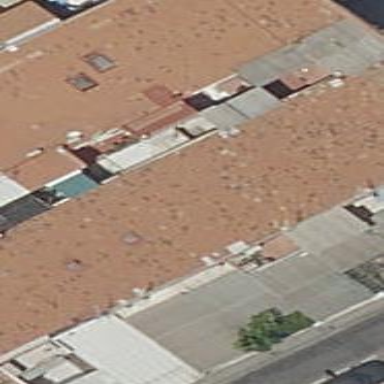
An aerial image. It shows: Terrace building.